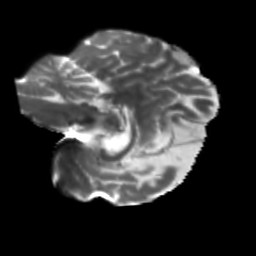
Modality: T2w
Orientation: sagittal
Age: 56
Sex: female
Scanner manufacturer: siemens
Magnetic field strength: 3 T
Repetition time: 5.25 s
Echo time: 0.08 s